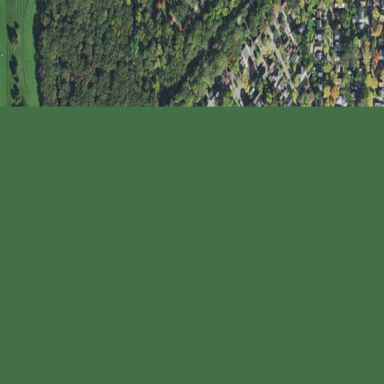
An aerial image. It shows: Semi-evergreen woodland area used as forest.